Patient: sex F, age 52
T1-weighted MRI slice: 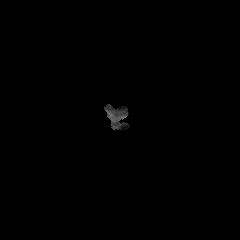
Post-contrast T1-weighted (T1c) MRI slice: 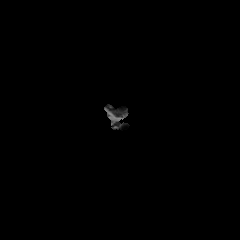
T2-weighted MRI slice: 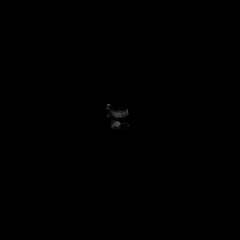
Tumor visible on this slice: no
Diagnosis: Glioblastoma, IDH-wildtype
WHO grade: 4